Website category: university
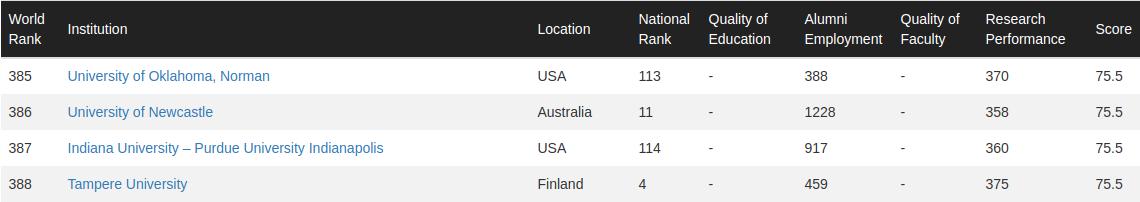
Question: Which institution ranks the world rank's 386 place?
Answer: University of Newcastle

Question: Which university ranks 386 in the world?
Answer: University of Newcastle

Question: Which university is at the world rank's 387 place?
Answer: Indiana University Purdue University Indianapolis

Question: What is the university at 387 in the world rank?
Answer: Indiana University Purdue University Indianapolis

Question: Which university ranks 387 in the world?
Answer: Indiana University Purdue University Indianapolis

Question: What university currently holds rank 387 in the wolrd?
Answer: Indiana University Purdue University Indianapolis

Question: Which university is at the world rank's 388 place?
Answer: Tampere University

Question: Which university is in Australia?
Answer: University of Newcastle

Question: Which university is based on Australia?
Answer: University of Newcastle

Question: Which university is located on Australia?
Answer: University of Newcastle

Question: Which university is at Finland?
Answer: Tampere University

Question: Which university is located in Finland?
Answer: Tampere University

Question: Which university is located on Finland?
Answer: Tampere University

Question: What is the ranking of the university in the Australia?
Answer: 386

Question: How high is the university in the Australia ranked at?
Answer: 386

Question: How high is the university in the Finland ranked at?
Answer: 388

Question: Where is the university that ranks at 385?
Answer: USA

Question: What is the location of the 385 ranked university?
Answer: USA

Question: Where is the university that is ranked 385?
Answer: USA

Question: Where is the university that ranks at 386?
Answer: Australia

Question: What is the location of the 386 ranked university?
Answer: Australia

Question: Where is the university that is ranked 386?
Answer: Australia

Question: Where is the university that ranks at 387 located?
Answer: USA

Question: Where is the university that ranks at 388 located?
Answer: Finland

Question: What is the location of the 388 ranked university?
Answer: Finland

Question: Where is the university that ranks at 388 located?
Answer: Finland